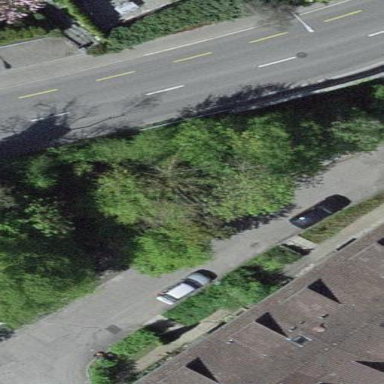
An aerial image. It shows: Garage building.